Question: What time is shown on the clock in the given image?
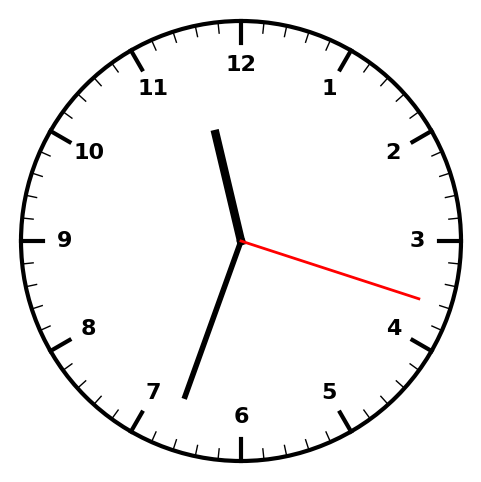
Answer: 11:33:18